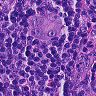
Metastatic tissue present: yes